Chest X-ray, PA view. Patient: 18 years old, sex M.
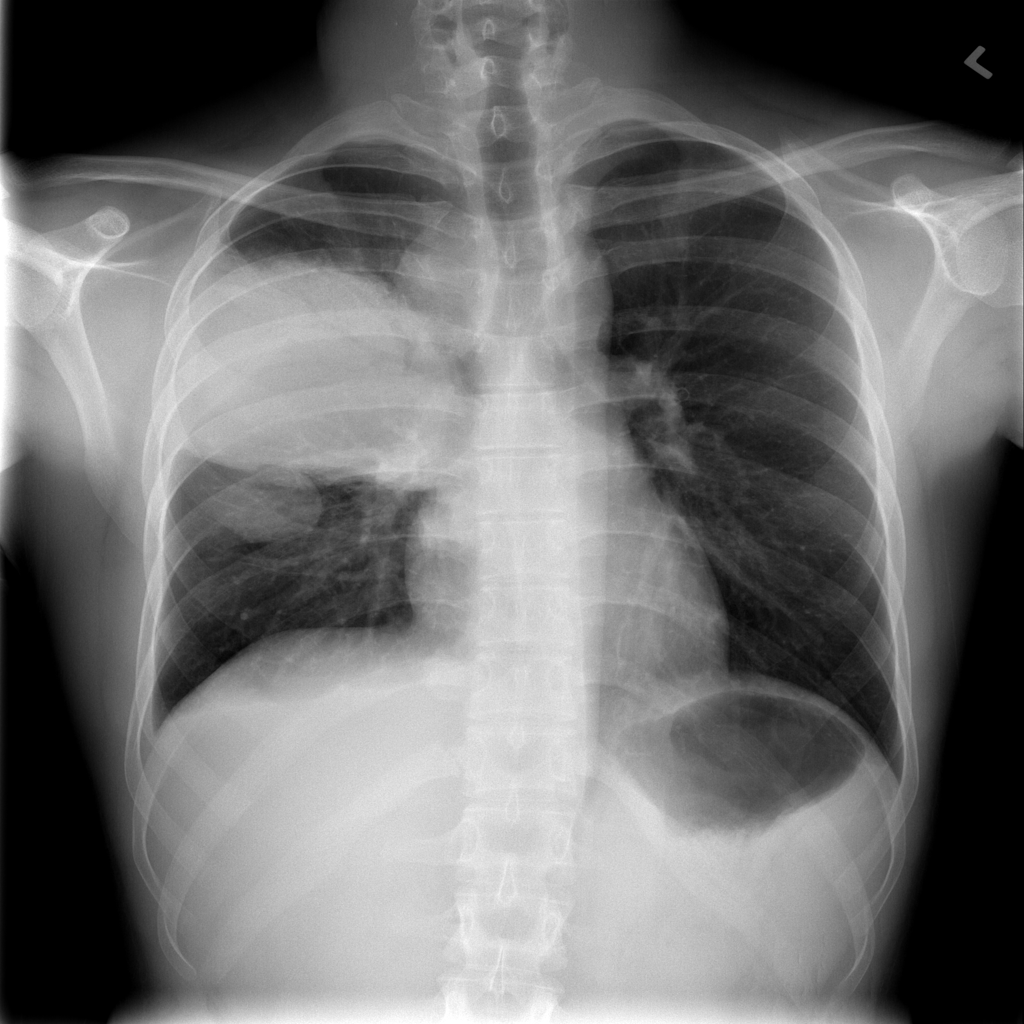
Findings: Mass